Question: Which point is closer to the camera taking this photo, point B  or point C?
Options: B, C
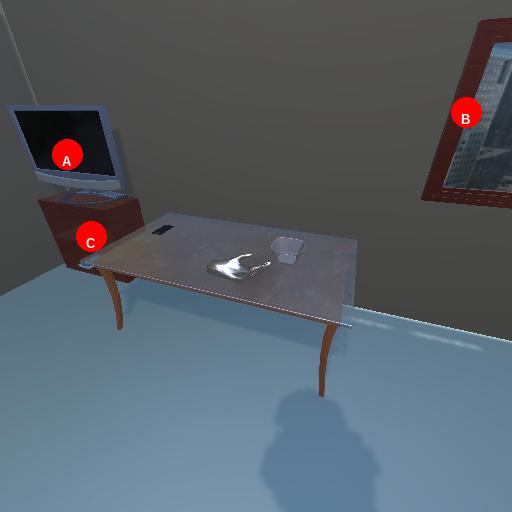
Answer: B